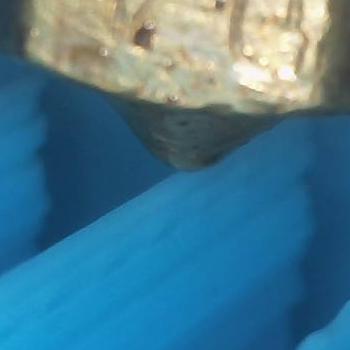
Flow rate: 42%